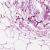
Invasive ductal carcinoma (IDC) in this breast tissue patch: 0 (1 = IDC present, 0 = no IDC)